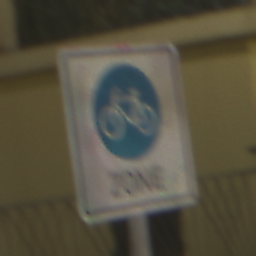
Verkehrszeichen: BeginnFahrradzone
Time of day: Night
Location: Outdoor (Urban)
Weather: PartlyCloudy
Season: NotSpecified
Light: Artificial